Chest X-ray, PA view. Patient: 63 years old, sex F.
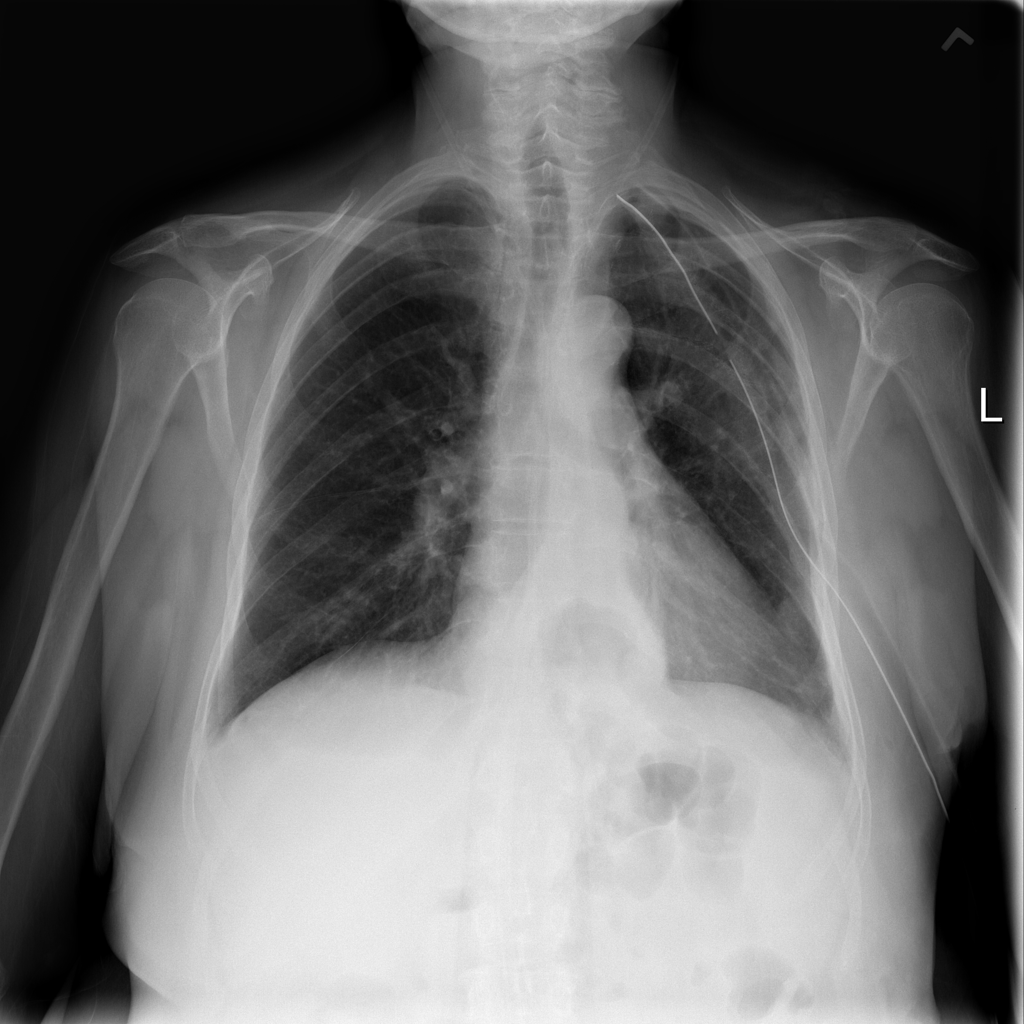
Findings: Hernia